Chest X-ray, AP view. Patient: 4 years old, sex F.
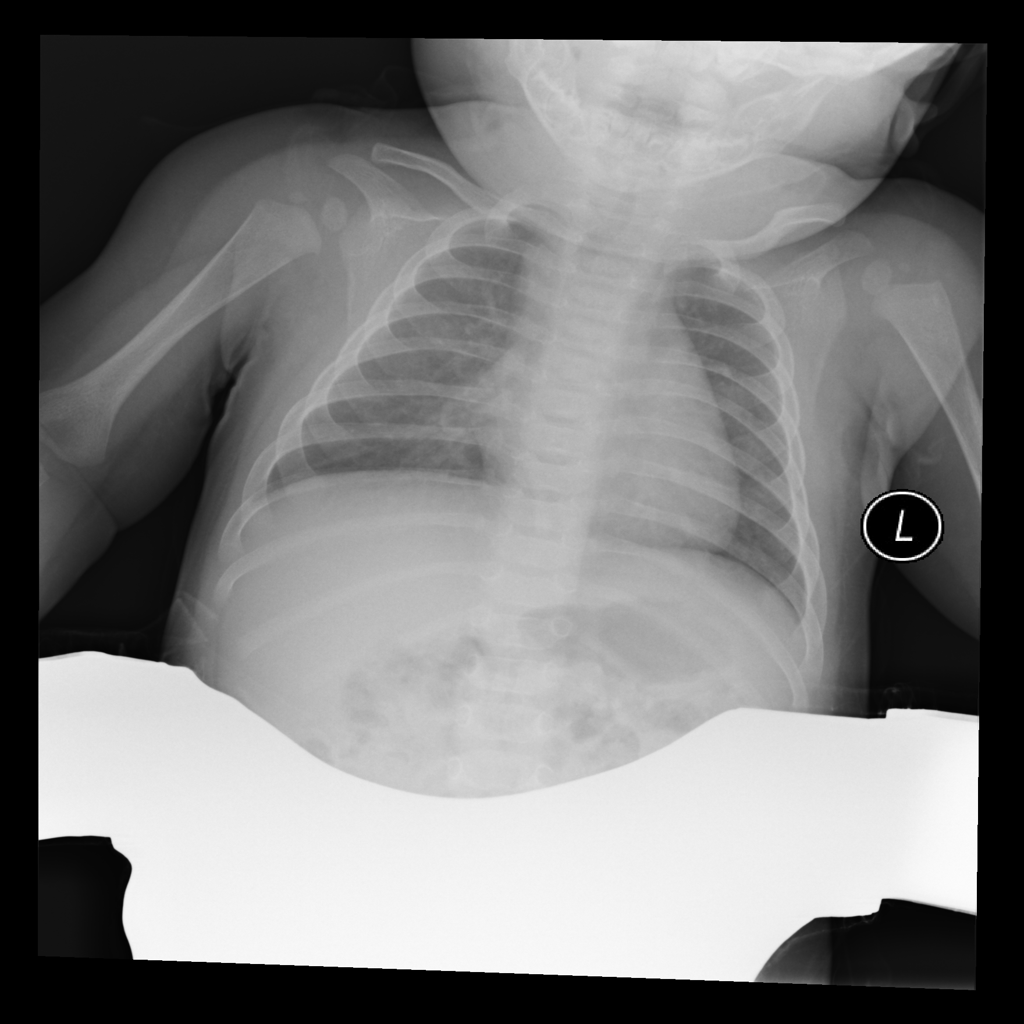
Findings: No Finding